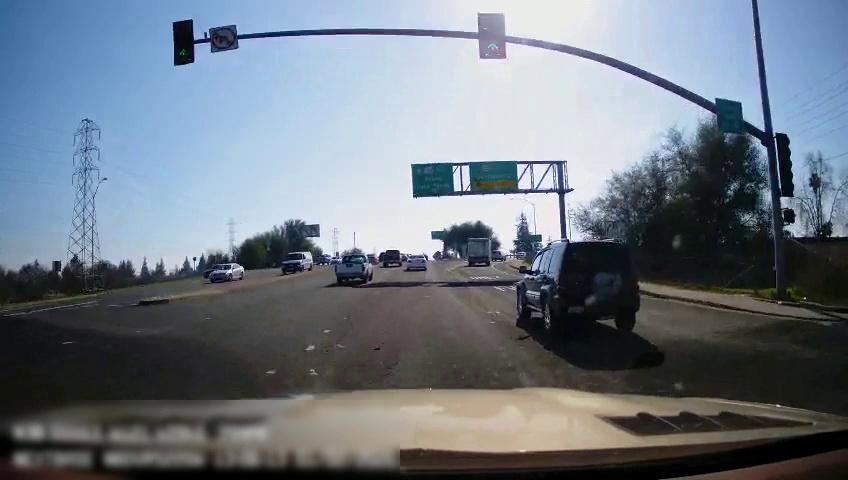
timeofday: Day
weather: Sunny
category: Drivable Space
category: Drivable Space
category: Vehicles | Car
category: Vehicles | Truck
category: Vehicles | Truck
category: Vehicles | Car
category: Vehicles | Van
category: Vehicles | SUV
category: Vehicles | Car
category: Vehicles | Other LV
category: Vehicles | Car
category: Lanes | Alternate Lane
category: Traffic | Lights
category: Traffic | Lights
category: Traffic | Lights
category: Traffic | Signs
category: Traffic | Signs
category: Traffic | Signs